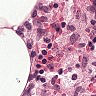
Metastatic tissue present: no